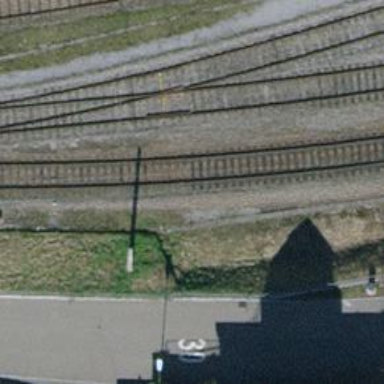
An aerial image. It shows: Single railway track with electrified contact line.